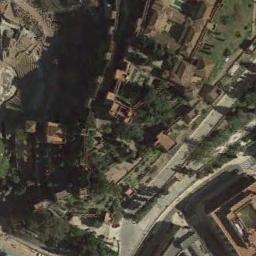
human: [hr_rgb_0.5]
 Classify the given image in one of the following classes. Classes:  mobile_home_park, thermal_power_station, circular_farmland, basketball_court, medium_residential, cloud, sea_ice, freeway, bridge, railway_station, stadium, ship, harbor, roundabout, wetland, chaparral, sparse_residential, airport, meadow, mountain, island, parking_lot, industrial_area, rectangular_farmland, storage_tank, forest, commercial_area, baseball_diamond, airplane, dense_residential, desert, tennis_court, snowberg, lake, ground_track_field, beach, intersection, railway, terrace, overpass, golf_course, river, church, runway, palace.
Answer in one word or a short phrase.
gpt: palace